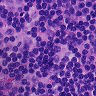
Metastatic tissue present: no